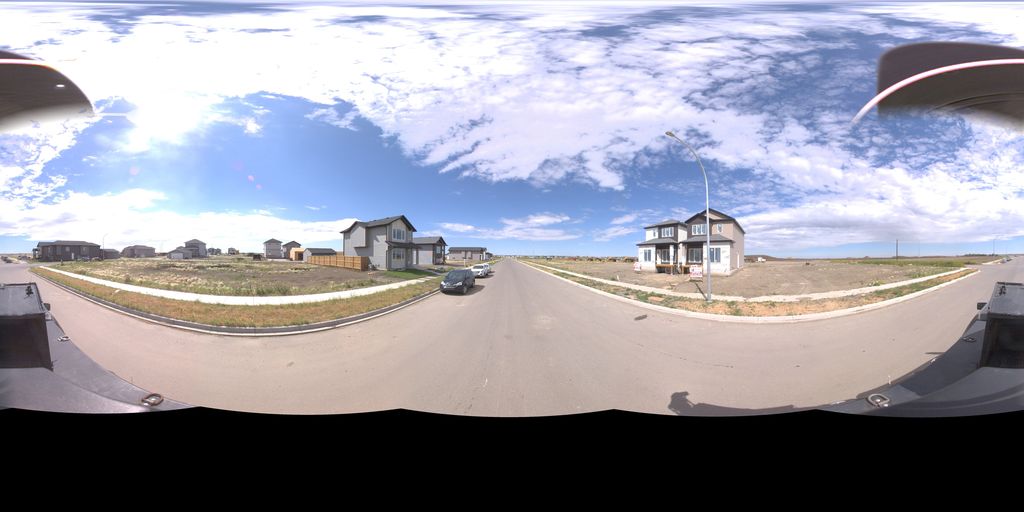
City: saskatoon